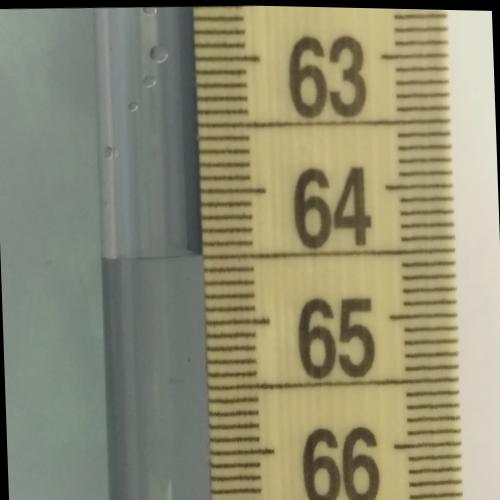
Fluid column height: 64.5 cm